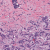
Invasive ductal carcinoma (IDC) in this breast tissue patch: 1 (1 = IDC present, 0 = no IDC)